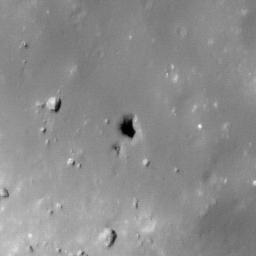
Pit: Jackson 5
Host crater: Jackson
Host type: impact_melt
Lunar coordinates: latitude 22.306, longitude 197.085